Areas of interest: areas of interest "Original Point Pipe Industry Wholesale Base South Area"
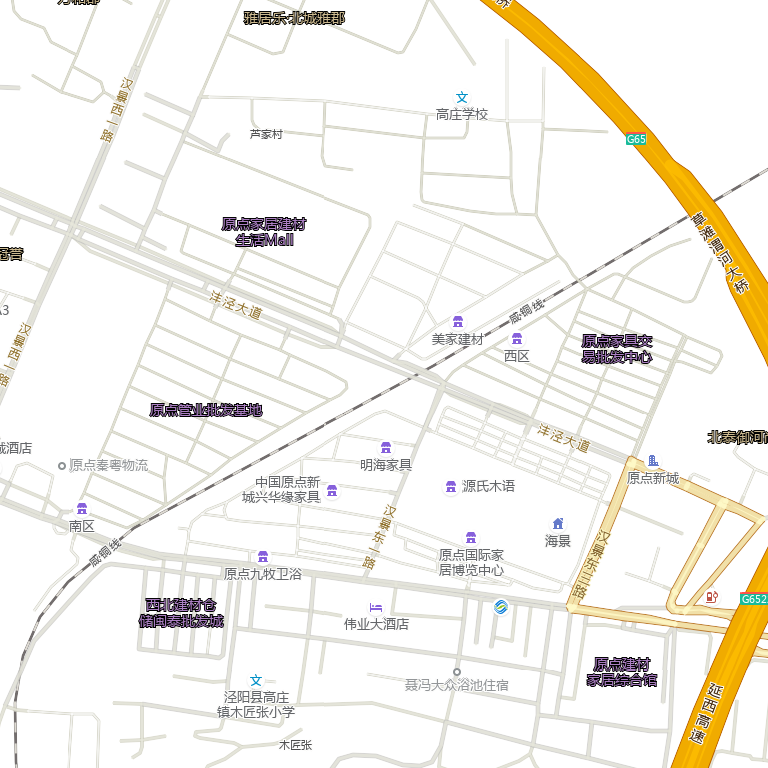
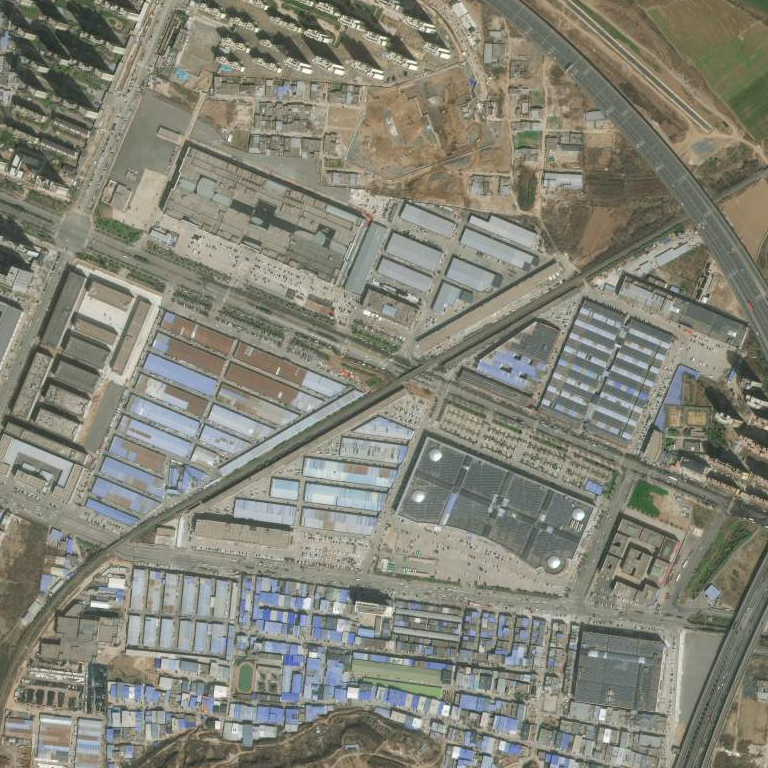